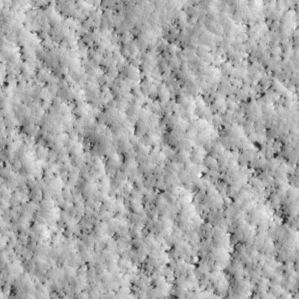
Label: non_frost